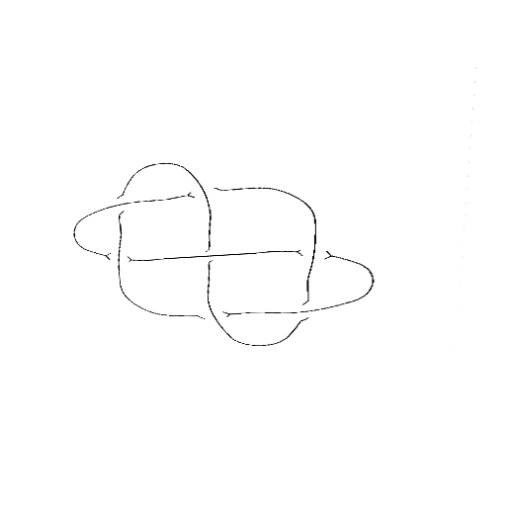
Crossing number: 7